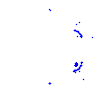
Particle: pion